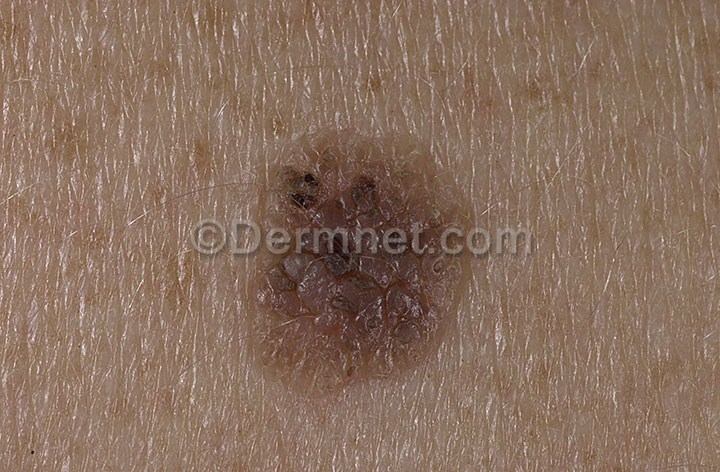
Disease: Melanoma Skin Cancer Nevi and Moles